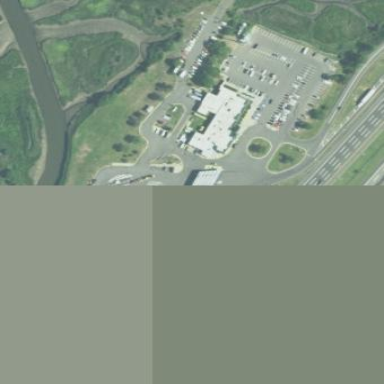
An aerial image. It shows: Rest area on the road.